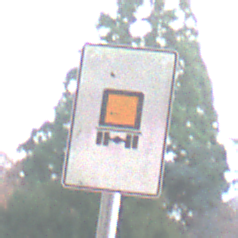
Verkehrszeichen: KennzeichnungspflichtigeFahrzeugeGefaehrlicheGueterOhnePfeilsymbol
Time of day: MorningAfternoon
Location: Roofed (Urban)
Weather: PartlyCloudy
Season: NotSpecified
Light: Natural